Question: What are the frequently used timers?
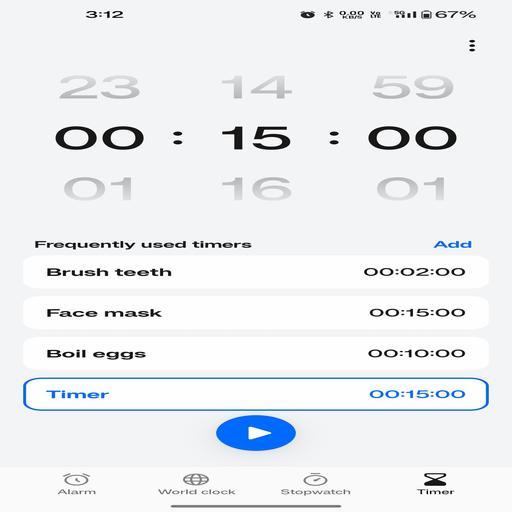
Answer: Brush teeth, Face mask, Boil eggs